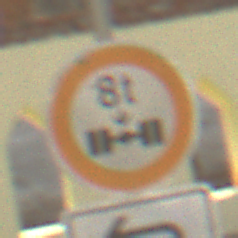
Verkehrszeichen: TatsaechlicheAchslast
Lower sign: RichtungsangabeDurchPfeile2
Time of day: Midday
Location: Outdoor (Suburban)
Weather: PartlyCloudy
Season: NotSpecified
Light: Natural